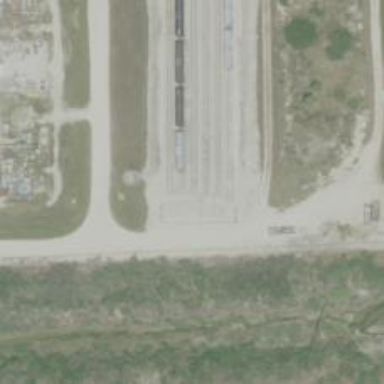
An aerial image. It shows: Railway spur service.